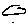
Label: hexagon